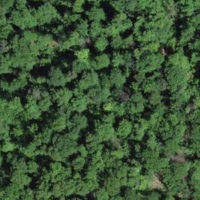
EUNIS habitat code: 41
Species observed at this site:
Ilex aquifolium